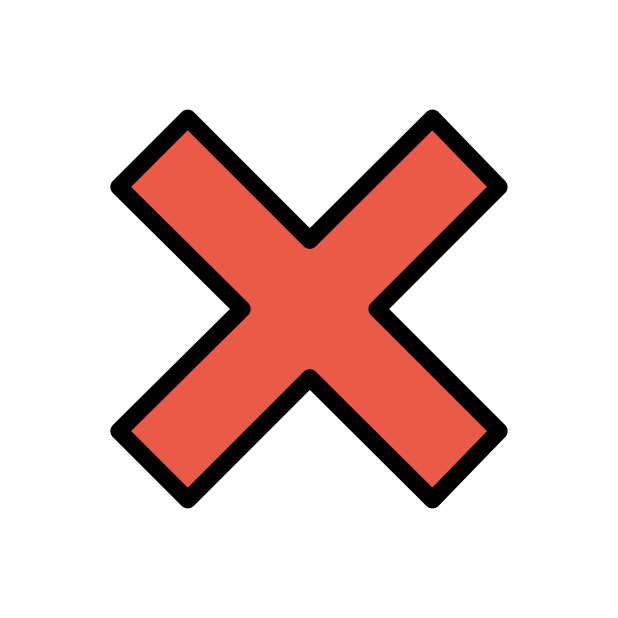
Emoji: ❌
Name: cross mark
Unicode: 0x274c